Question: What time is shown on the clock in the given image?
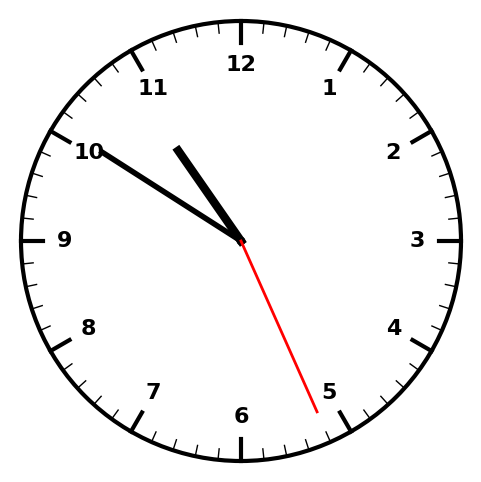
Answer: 10:50:26